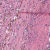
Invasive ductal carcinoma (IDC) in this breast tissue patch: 0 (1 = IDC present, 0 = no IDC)